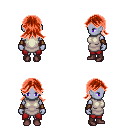
a pixel art fantasy rpg character, female body template, dark elf, purple skin, white tunic, red pants, red loose hair, cloth bracers, maroon shoes, four views (front, back, left, right), 2x2 character sprite sheet, small pixel art, hard edges, no anti-aliasing